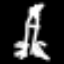
Label: The Eiffel Tower